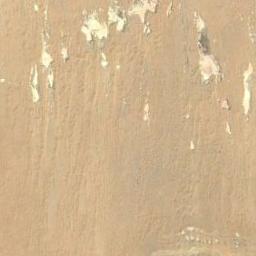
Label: desert